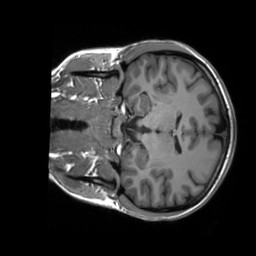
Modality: T1w
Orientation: coronal
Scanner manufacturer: siemens
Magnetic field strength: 3 T
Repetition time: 2.3 s
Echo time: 0.00207 s